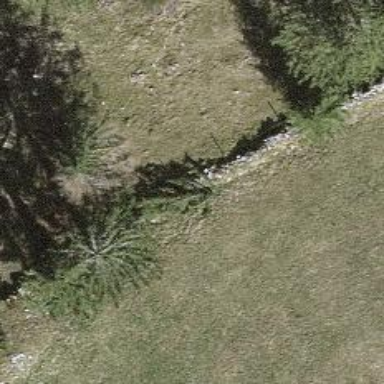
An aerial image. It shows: Dry stone wall barrier.